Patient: sex M, age 44
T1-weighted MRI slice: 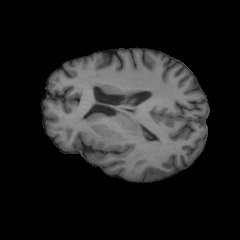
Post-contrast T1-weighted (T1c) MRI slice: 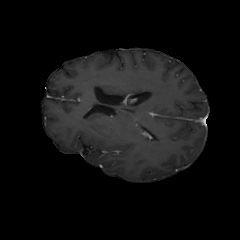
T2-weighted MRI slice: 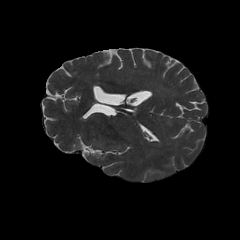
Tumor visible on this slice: no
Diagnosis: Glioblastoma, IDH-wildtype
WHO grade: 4